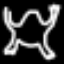
Label: frog